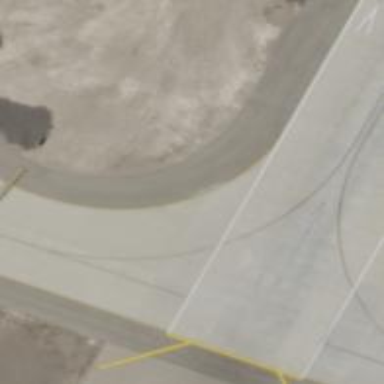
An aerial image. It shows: View of taxiway at the airport.